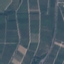
Land use / land cover class: PermanentCrop